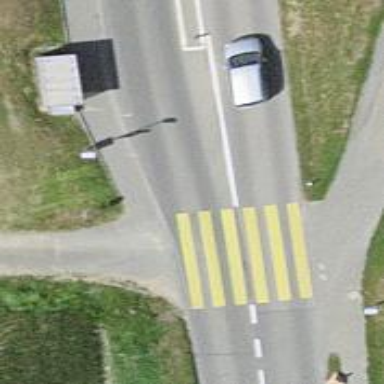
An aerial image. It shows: Secondary road with asphalt surface and sidewalk on the left.